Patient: sex M, age 60
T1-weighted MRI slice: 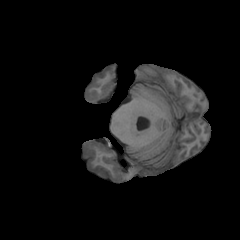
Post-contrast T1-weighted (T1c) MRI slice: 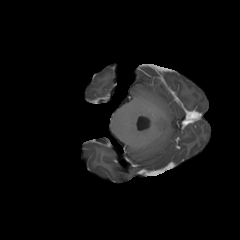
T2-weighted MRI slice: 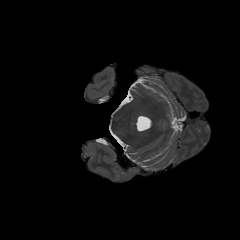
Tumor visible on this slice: no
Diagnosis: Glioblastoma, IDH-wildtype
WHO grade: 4